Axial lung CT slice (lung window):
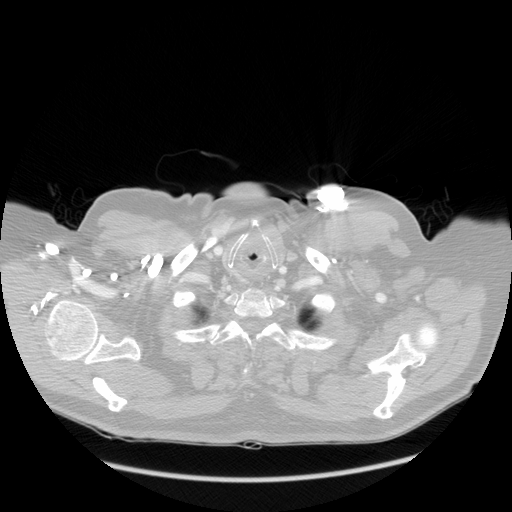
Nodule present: no